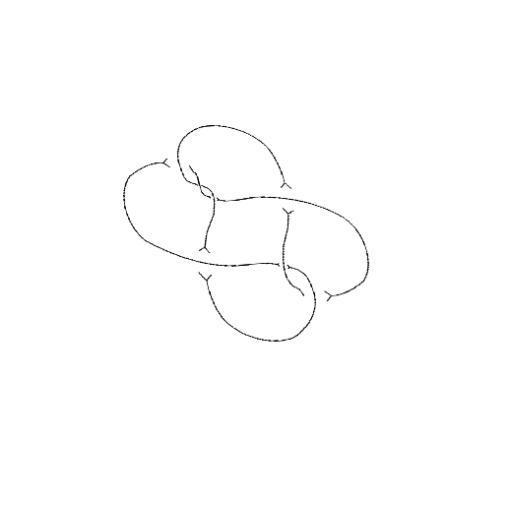
Crossing number: 7